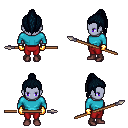
a pixel art fantasy rpg character, female body template, dark elf, purple skin, teal long-sleeve shirt, red pants, raven long topknot hairstyle, gold gloves, maroon shoes, spear, four views (front, back, left, right), 2x2 character sprite sheet, small pixel art, hard edges, no anti-aliasing